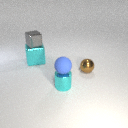
small blue rubber sphere above small cyan metal cylinder